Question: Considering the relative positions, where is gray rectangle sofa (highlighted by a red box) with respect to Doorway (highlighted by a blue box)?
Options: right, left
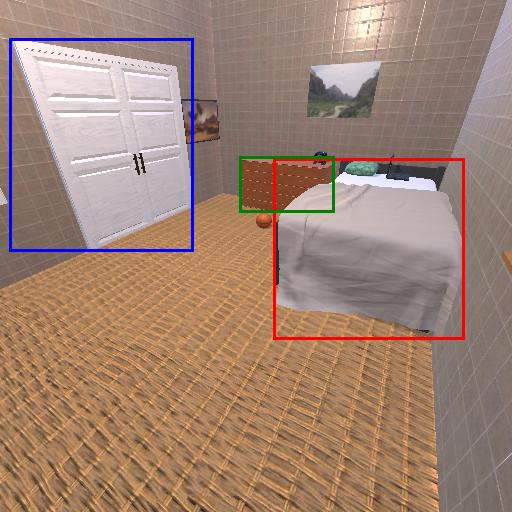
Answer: right